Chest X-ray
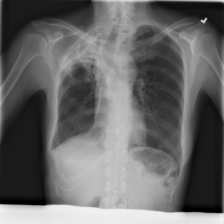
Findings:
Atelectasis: negative
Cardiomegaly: negative
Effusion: negative
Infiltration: negative
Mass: negative
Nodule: negative
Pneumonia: negative
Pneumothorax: negative
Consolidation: negative
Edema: negative
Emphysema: negative
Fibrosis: negative
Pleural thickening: negative
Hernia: negative